Question: At my Tablet, it has following bar to control back, home etc. (I don't know the correct name, status bar? control bar? Action bar? or other)
In program, it use following method to have a full screen.
'''
requestWindowFeature(Window.FEATURE_NO_TITLE);
getWindow().setFlags(WindowManager.LayoutParams.FLAG_FULLSCREEN, WindowManager.LayoutParams.FLAG_FULLSCREEN);
requestWindowFeature(Window.PROGRESS_INDETERMINATE_OFF);
'''
But I don't know why the bar still in here. Because of it, I can't have the correct screen size.
Who can tell me how to remove it?

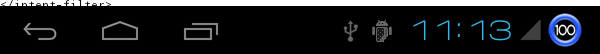
Answer: In Tablets running Android 4+, it is not possible to hide the .
From <URL> :
> The 'SYSTEM_UI_FLAG_HIDE_NAVIGATION' is a new flag that requests the
navigation bar hide completely. Be aware that this works only for the
navigation bar used by some handsets ().
However, you could try to dim the system bar as done sometimes during gaming and video playback.
> The 'SYSTEM_UI_FLAG_LOW_PROFILE' flag replaces the STATUS_BAR_HIDDEN
flag. When set, this flag enables "low profile" mode for the system
bar or navigation bar. Navigation buttons dim and other elements in
the system bar also hide. Enabling this is useful for creating more
immersive games without distraction for the system navigation buttons.